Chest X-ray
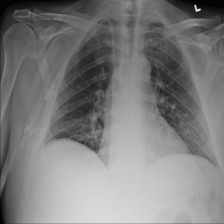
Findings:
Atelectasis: negative
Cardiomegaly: negative
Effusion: negative
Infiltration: negative
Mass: negative
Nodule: negative
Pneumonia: negative
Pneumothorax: negative
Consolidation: negative
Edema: negative
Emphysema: negative
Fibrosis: negative
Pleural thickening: negative
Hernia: negative